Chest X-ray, PA view. Patient: 34 years old, sex F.
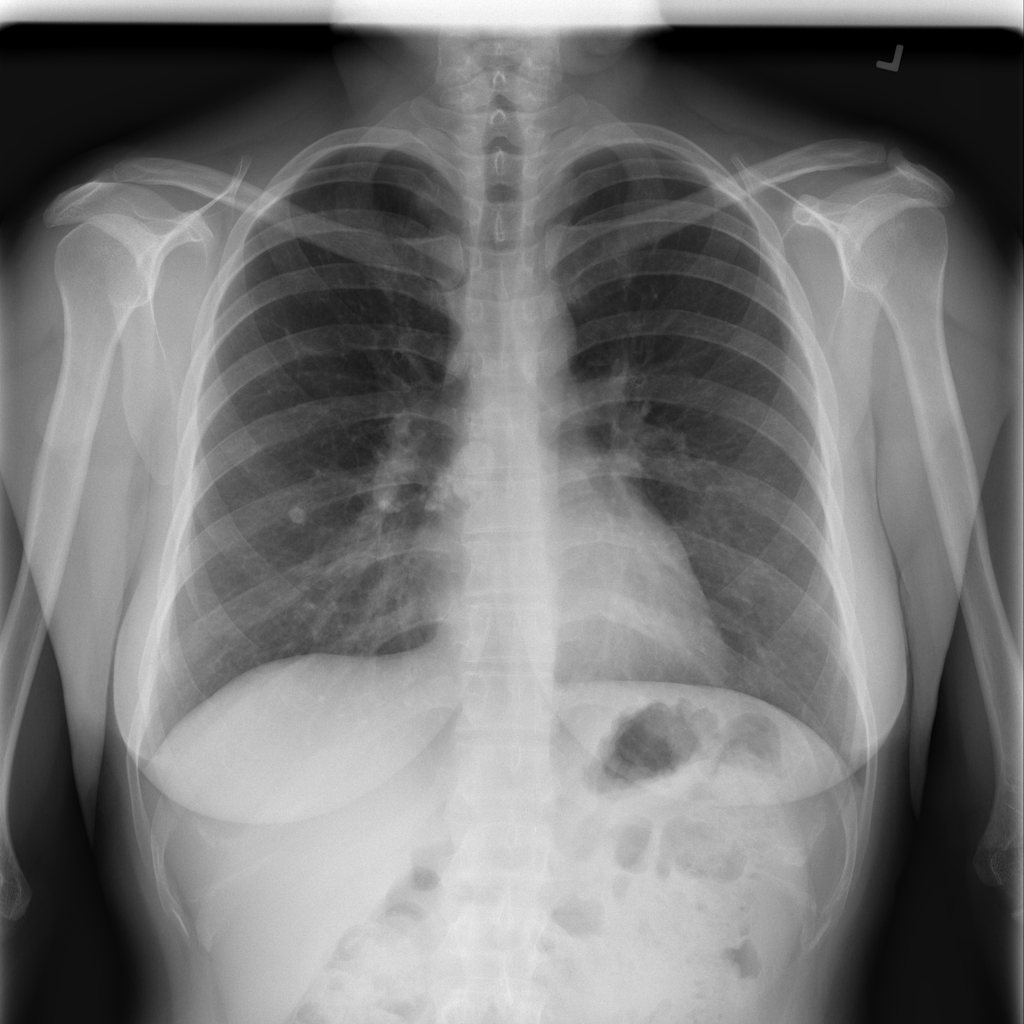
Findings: Infiltration